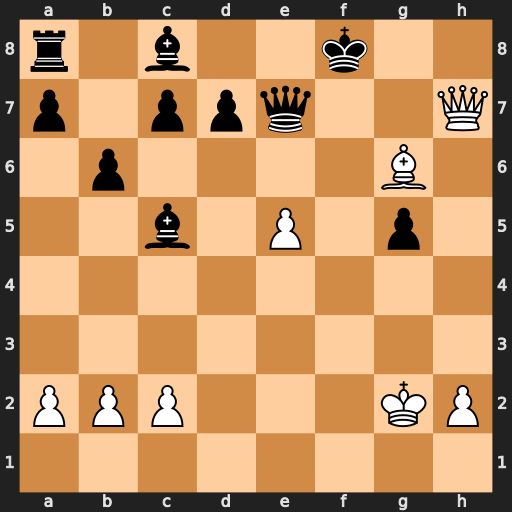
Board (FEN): r1b2k2/p1ppq2Q/1p4B1/2b1P1p1/8/8/PPP3KP/8
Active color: w
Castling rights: -
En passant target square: -
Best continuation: Qh8#